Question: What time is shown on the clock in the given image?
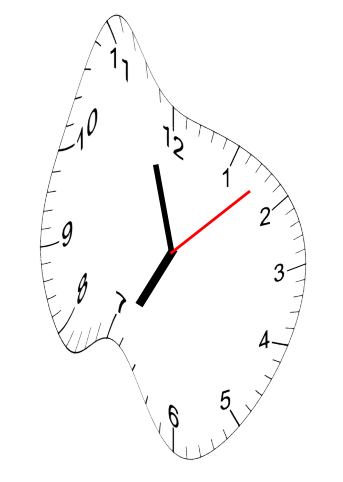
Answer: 06:57:08